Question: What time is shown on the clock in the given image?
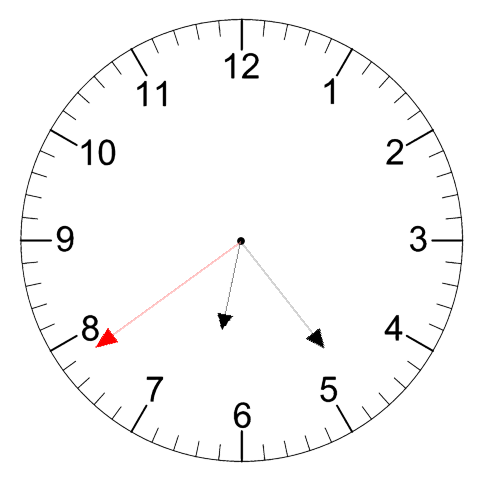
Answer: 06:23:39